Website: home-depot
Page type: delivery-shipping
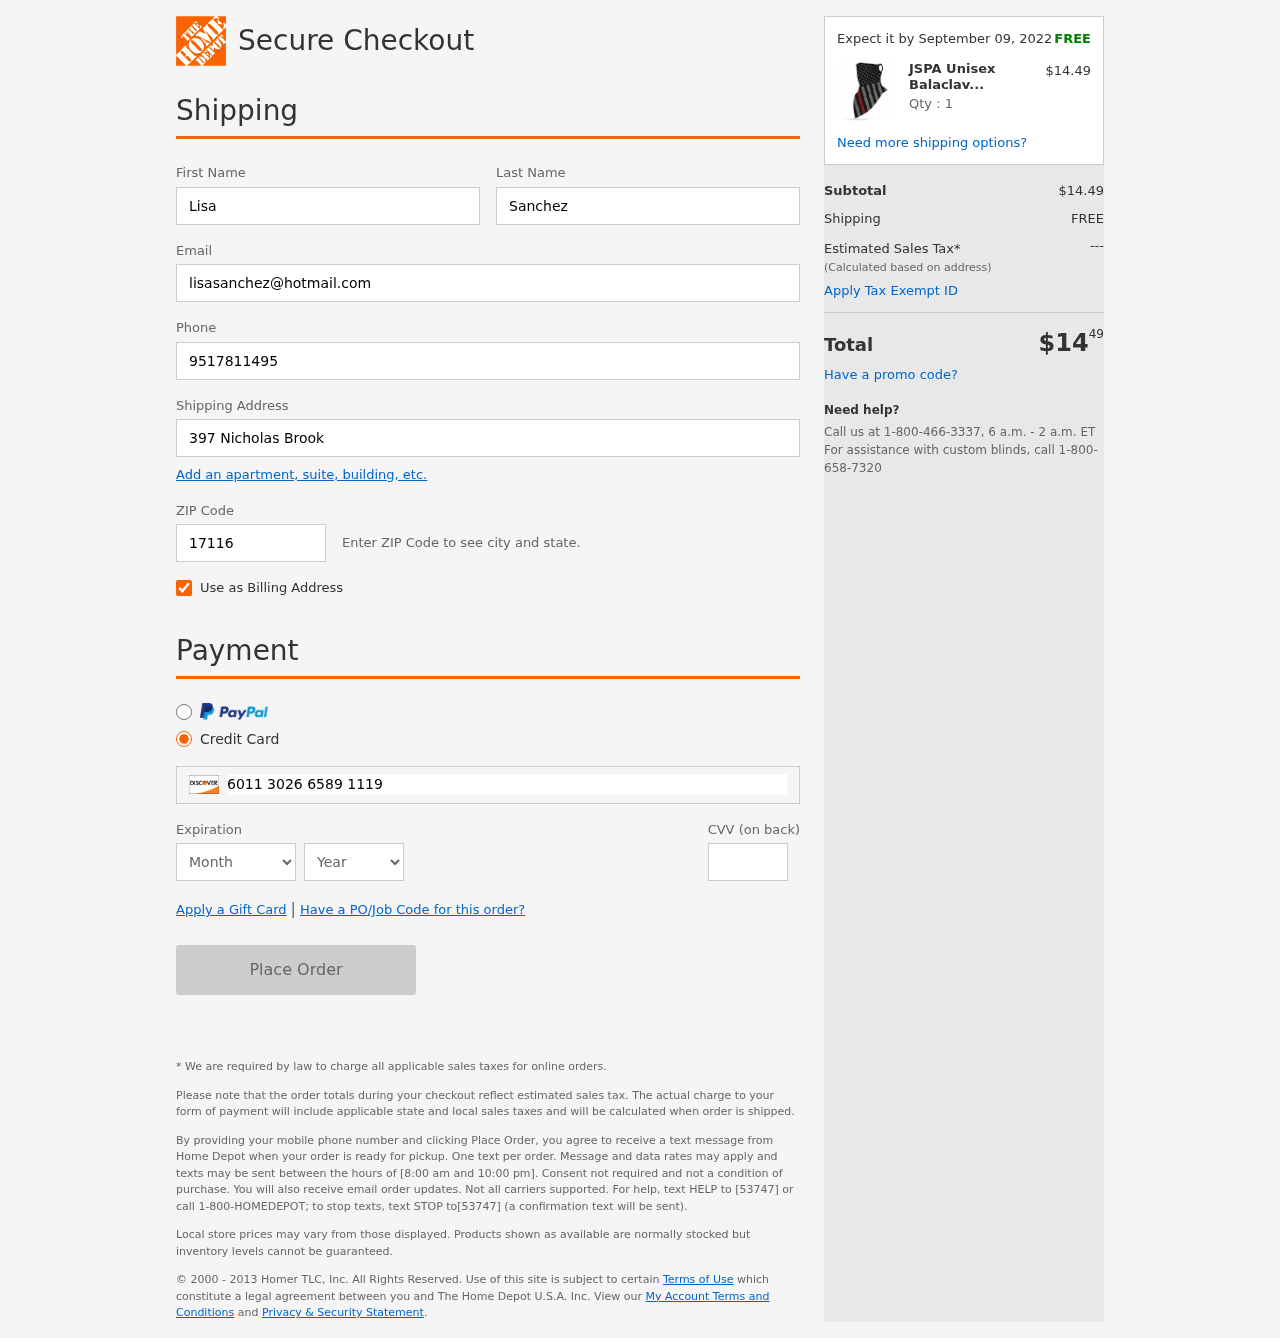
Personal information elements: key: PII_CARD_CVV
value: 285
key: PII_CARD_EXPIRY_MONTH
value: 07
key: PII_CARD_EXPIRY_YEAR
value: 29
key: PII_CARD_NUMBER
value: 6011 3026 6589 1119
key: PII_EMAIL
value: lisasanchez@hotmail.com
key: PII_FIRSTNAME
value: Lisa
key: PII_LASTNAME
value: Sanchez
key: PII_PHONE
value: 9517811495
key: PII_POSTCODE
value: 17116
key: PII_STREET
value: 397 Nicholas Brook
Product elements: key: PRODUCT1_NAME
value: JSPA Unisex Balaclava Ear Hanger Mask Sun Protection Face Mask Balaclava for Men Women Washable Face
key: PRODUCT1_PRICE
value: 14.49
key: PRODUCT1_QUANTITY
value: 1
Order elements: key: ORDER_DELIVERY_DATE
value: Expect it by September 09, 2022
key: ORDER_SUBTOTAL
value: $14.49
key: ORDER_SHIPPING_COST
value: FREE
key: ORDER_TOTAL
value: $1449